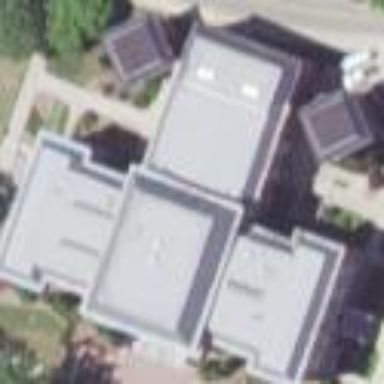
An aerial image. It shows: University building with quadruple saltbox roof shape.